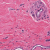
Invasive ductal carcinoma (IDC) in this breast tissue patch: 0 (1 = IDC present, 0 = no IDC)